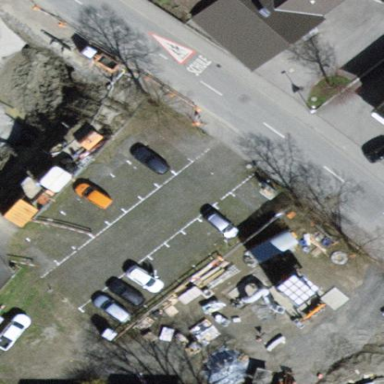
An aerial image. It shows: Parking area with asphalt surface.